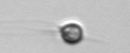
Label: Acanthoica_quattrospina